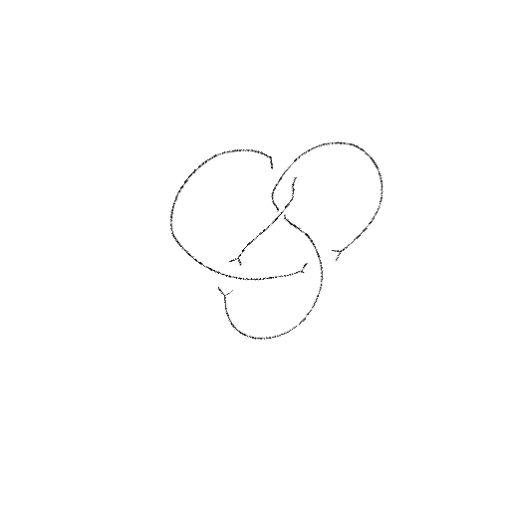
Crossing number: 4